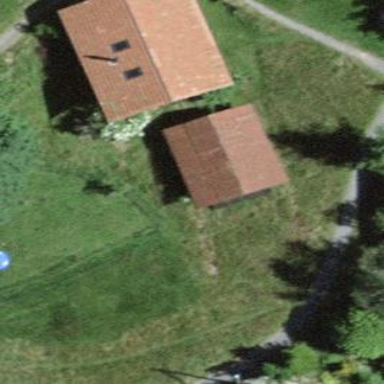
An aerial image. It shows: Barn.